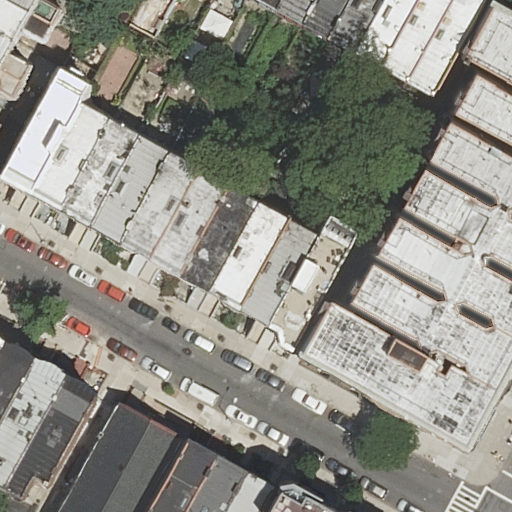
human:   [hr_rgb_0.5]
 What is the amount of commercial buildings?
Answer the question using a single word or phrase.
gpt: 0

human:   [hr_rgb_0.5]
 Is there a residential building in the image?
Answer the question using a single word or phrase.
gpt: yes

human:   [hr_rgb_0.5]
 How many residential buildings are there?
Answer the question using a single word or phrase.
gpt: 37

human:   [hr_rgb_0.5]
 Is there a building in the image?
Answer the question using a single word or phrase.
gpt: yes

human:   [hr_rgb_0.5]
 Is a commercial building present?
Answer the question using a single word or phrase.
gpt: no

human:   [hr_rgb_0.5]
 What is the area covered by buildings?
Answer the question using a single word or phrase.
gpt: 4564m2

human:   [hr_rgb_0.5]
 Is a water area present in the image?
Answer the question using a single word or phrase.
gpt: no

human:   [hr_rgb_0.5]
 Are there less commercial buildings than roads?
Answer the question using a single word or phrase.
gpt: yes

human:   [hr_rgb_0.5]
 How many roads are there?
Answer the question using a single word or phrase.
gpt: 1

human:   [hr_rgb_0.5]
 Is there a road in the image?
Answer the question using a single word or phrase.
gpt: yes

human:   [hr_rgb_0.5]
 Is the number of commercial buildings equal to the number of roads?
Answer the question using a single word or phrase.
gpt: no

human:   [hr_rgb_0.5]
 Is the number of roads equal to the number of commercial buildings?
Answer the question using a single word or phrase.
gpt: no

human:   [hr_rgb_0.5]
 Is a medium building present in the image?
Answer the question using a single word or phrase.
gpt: yes

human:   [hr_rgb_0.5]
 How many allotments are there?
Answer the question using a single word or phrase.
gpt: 0

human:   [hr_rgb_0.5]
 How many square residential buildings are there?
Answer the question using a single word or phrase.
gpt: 0

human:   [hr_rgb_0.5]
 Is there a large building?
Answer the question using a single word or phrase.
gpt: no

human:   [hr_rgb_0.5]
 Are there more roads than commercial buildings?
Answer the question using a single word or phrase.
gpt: yes

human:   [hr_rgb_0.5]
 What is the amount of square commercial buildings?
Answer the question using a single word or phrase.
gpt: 0

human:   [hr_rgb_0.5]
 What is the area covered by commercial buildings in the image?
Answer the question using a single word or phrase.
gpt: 0m2

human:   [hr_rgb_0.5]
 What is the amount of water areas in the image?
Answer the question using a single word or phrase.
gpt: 0

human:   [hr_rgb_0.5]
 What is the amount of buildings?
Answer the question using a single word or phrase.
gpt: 37

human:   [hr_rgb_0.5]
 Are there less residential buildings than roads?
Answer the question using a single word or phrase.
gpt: no

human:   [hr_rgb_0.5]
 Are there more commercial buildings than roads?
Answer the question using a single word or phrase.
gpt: no

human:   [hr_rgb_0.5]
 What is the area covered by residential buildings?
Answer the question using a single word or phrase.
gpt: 4564m2

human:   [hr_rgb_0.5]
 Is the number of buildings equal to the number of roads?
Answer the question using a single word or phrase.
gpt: no

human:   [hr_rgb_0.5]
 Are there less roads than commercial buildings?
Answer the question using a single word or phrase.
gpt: no

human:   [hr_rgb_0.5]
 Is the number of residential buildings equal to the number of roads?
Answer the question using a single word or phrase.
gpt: no

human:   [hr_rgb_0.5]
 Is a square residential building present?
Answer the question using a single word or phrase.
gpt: no

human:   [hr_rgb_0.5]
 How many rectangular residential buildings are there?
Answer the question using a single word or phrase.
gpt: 27

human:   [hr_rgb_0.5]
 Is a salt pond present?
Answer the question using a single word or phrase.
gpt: no

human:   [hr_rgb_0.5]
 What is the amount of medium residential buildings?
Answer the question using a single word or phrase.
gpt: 21

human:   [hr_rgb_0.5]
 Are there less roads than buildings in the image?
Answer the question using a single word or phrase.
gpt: yes

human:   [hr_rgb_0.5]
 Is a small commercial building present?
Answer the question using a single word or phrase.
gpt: no

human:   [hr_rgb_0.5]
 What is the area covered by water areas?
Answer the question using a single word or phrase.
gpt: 0m2

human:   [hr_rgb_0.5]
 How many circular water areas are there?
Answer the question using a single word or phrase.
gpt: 0

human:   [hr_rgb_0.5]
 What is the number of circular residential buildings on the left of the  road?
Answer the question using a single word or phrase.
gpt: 0

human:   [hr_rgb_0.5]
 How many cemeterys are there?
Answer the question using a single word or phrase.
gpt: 0

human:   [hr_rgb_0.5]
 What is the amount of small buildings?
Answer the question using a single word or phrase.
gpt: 16

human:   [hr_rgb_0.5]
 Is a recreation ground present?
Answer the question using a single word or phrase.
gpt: no

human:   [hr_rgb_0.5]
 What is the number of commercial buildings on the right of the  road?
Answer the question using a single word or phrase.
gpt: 0

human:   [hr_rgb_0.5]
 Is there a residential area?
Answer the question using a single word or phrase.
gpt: no

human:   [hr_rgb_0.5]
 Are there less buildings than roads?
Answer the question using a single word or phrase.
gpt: no

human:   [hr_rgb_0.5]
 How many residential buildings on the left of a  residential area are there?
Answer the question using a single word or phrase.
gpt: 0

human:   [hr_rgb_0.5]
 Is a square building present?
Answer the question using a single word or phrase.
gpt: no

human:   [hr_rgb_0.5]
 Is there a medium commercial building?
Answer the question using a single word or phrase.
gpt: no

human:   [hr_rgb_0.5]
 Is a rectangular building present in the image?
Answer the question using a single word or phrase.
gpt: yes

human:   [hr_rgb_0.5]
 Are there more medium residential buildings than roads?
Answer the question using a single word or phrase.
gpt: yes

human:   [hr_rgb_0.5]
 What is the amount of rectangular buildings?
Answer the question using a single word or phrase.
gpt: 27

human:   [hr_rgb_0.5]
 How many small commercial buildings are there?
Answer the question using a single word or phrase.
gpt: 0

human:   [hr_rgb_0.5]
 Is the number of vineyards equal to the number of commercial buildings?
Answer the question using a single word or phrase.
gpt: yes

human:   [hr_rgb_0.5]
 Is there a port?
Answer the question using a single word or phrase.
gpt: no

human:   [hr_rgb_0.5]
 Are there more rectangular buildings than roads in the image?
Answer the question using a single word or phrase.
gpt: yes

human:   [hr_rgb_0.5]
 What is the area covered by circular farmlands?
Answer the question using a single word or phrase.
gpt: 0m2

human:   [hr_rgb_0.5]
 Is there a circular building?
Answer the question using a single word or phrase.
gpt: no

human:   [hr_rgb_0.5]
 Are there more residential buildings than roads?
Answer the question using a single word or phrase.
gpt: yes

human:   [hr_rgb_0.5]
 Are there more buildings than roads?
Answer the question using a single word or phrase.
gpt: yes

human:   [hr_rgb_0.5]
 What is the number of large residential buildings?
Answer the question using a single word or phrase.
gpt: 0

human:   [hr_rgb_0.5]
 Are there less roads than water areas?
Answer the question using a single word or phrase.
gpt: no

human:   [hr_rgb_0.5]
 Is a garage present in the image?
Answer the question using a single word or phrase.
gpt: no

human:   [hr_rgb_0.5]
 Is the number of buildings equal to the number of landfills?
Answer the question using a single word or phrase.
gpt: no

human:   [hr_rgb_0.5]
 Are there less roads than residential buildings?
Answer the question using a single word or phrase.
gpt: yes

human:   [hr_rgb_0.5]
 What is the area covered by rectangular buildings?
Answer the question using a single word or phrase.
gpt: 2643m2

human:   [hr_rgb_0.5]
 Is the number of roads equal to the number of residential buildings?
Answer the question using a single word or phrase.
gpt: no

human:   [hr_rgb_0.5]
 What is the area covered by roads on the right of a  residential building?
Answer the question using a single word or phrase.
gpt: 0m2